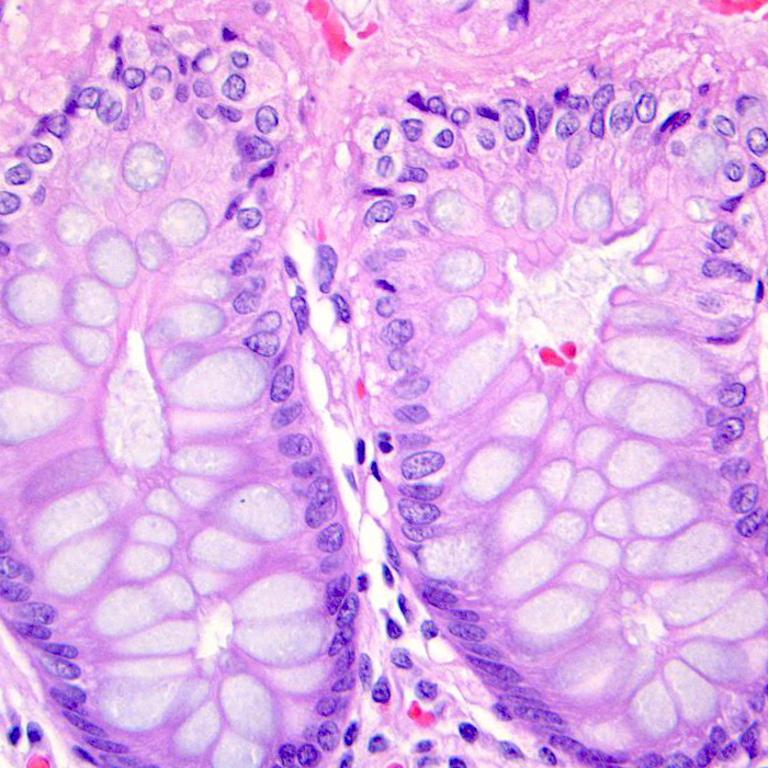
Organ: colon
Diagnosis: benign